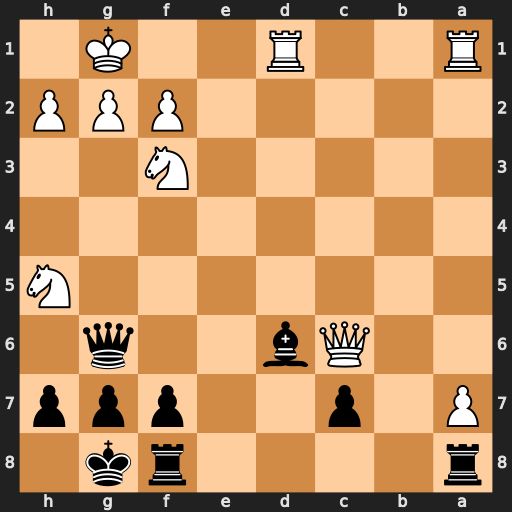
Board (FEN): r4rk1/P1p2ppp/2Qb2q1/7N/8/5N2/5PPP/R2R2K1
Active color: b
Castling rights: -
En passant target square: -
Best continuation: Bxh2+ Nxh2 Qxc6